Question: For my datetime field I used jQuery date/timepicker.
<URL>
This worked fine.
But on the update form, when I try to output date from database on this date/timepicker input field, it does not work. When I inspect the element the date value is there (in correct ui date/timepicker format) as shown in the image below:

How can I make date value from PHP appear on datepicker field ?
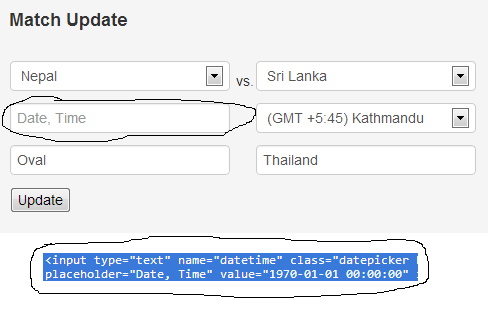
Answer: Instead of setting the value of the generated input field, pass in a argument when you're creating the picker. See the <URL>, i.e.
'''
defaultValue
Default: null - String of the default time value placed in the input on focus when the input is empty.
'''
This looks like it may only work when selected (e.g. it says "on focus").
Alternatively, while I'm not familiar with timepicker, you should be able to use the <URL>.ready' or similiar:
'''
$( ".selector" ).datetimepicker( "setDate", "<?php echo $time_date?>" );
'''